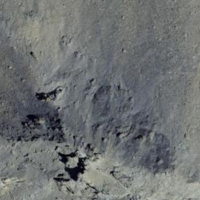
EUNIS habitat code: 48
Species observed at this site:
Saxifraga bryoides